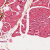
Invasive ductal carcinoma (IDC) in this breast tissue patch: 0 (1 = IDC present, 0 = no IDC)